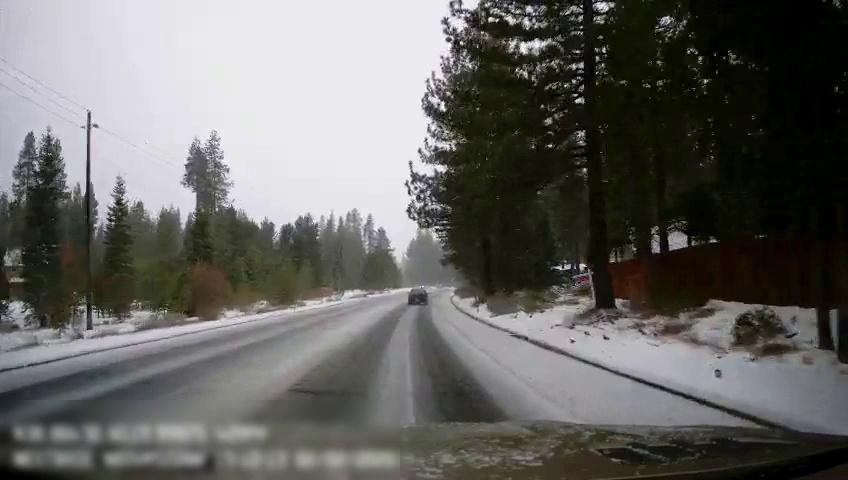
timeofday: Day
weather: Snowy
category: Drivable Space
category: Vehicles | Car